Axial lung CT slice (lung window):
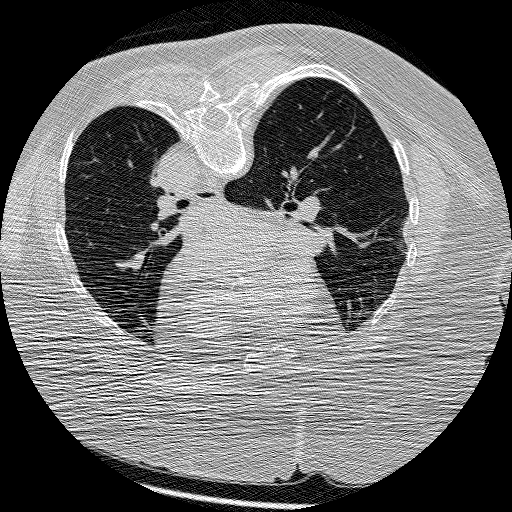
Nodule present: no